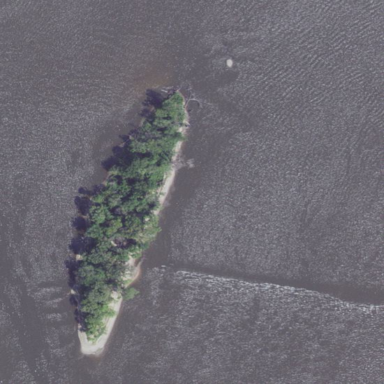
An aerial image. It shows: Islet surrounded by woodland.